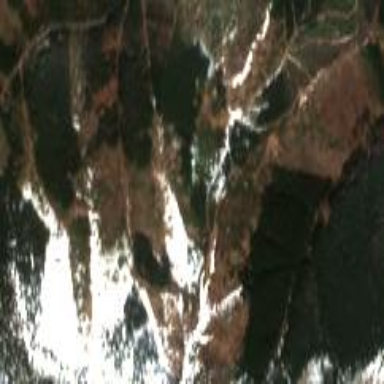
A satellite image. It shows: Clearcut logging area with scrub vegetation.